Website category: auto
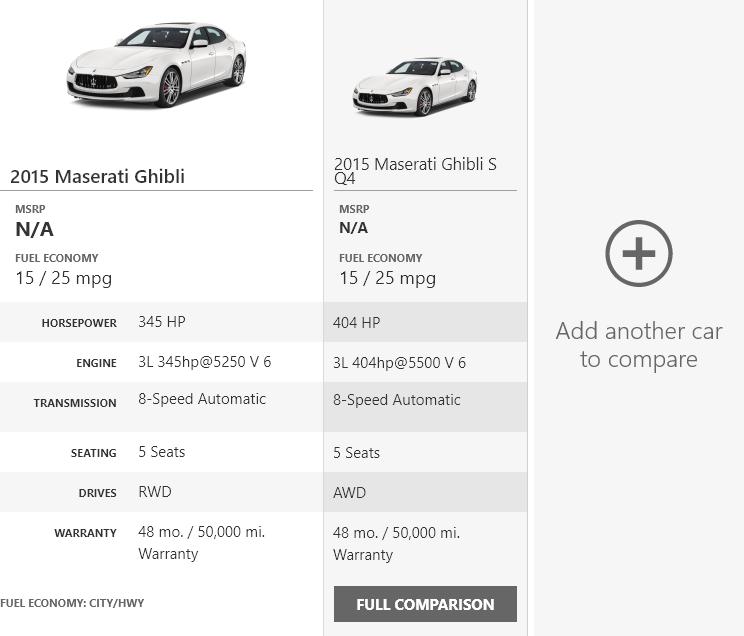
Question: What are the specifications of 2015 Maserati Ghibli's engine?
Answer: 3L 345hp@5250 V 6

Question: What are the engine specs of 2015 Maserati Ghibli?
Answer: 3L 345hp@5250 V 6

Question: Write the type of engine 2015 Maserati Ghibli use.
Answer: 3L 345hp@5250 V 6

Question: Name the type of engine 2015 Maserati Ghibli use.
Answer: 3L 345hp@5250 V 6

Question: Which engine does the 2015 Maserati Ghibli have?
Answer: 3L 345hp@5250 V 6

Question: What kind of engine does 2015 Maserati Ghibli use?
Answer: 3L 345hp@5250 V 6

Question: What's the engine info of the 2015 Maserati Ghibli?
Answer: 3L 345hp@5250 V 6

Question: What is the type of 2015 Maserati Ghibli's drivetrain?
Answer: RWD

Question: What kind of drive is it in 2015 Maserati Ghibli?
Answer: RWD

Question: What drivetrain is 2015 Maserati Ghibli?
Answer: RWD

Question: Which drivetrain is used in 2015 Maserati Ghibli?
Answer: RWD

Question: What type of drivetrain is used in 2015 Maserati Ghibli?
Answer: RWD

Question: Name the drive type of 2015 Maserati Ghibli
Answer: RWD

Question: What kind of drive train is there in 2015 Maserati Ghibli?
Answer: RWD

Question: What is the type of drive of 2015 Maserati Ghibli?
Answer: RWD

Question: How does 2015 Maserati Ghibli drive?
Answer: RWD

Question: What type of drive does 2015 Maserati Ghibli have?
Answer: RWD

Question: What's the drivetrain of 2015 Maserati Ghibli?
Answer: RWD

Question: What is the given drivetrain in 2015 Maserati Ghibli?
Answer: RWD

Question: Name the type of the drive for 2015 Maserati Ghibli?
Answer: RWD

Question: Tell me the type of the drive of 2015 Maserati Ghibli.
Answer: RWD

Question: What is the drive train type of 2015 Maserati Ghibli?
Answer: RWD

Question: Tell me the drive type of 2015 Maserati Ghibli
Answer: RWD

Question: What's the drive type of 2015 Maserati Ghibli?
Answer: RWD

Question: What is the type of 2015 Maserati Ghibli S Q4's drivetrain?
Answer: AWD

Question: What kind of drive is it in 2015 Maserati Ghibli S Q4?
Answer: AWD

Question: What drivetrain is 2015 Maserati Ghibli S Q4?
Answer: AWD

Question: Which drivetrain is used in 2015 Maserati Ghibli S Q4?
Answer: AWD

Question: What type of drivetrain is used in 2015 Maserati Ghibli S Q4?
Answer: AWD

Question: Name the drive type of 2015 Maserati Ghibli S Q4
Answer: AWD

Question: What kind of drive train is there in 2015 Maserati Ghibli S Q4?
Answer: AWD

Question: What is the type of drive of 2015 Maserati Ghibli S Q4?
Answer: AWD

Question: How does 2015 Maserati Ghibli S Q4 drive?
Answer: AWD

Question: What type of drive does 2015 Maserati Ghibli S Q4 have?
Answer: AWD

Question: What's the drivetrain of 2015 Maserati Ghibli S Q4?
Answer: AWD

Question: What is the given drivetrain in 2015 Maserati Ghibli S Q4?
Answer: AWD

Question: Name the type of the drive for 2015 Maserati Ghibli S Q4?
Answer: AWD

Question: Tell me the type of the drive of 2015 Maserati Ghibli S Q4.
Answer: AWD

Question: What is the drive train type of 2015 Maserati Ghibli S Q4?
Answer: AWD

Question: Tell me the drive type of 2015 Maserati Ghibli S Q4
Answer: AWD

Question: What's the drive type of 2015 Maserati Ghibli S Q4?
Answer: AWD

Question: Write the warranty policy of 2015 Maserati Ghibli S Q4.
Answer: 48 mo. / 50,000 mi. Warranty

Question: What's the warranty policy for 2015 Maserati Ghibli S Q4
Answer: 48 mo. / 50,000 mi. Warranty

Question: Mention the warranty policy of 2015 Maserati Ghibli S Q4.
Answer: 48 mo. / 50,000 mi. Warranty

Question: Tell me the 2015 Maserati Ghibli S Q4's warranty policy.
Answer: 48 mo. / 50,000 mi. Warranty